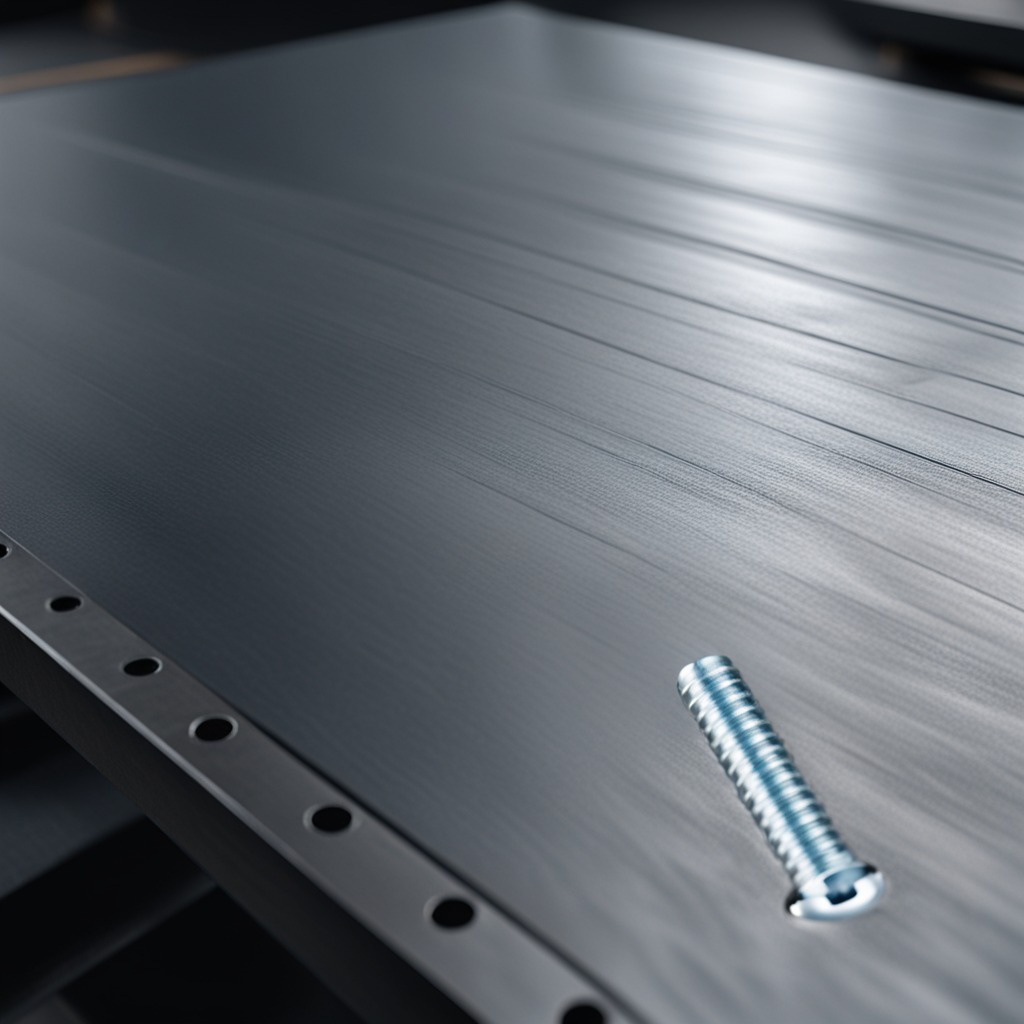
A metal screw is lying on a cold steel table in a mining workshop.